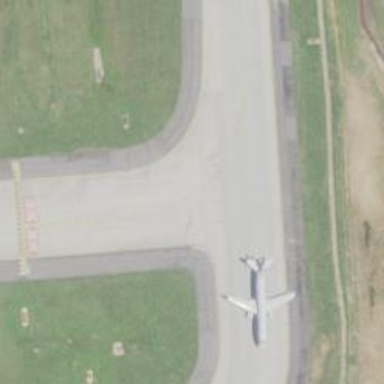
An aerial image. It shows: View of taxiway at the airport.